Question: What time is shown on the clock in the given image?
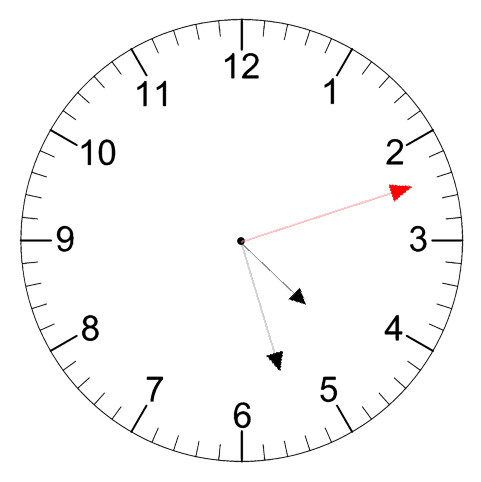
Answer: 04:27:12